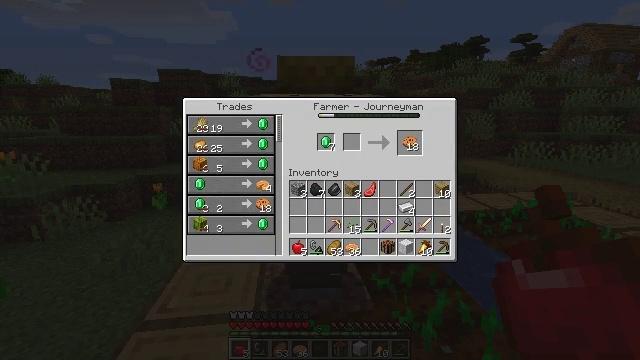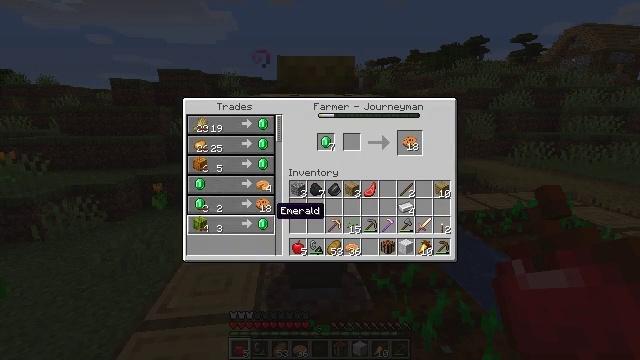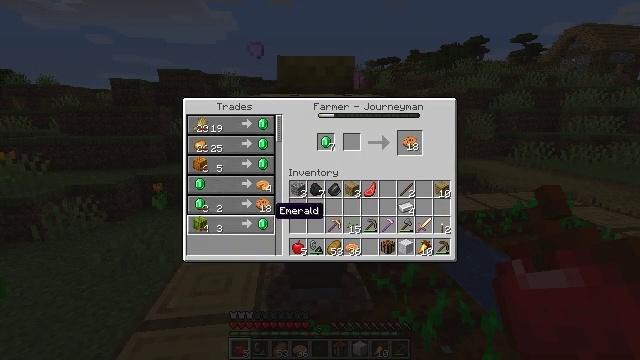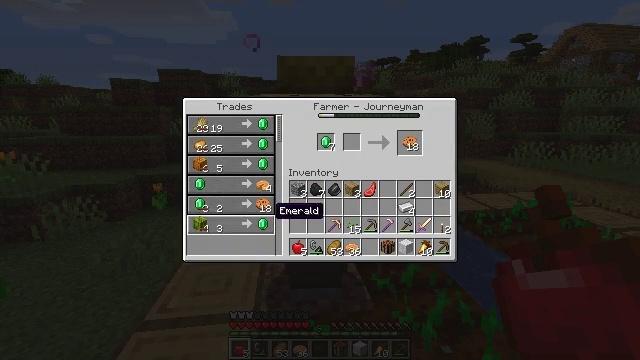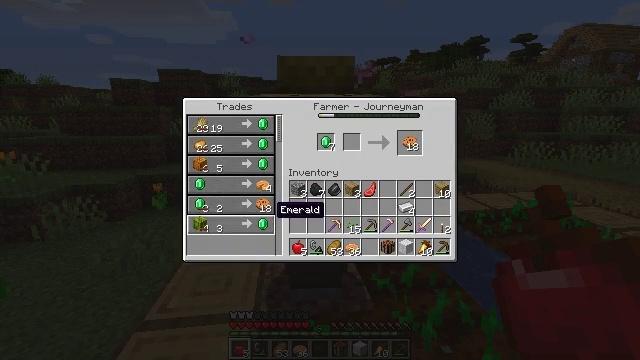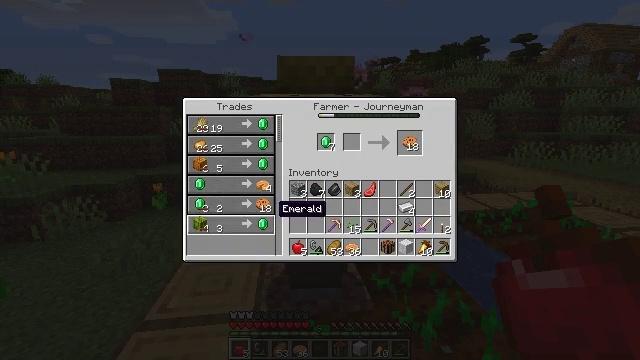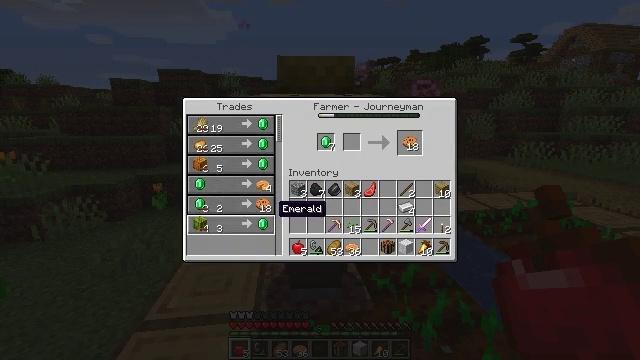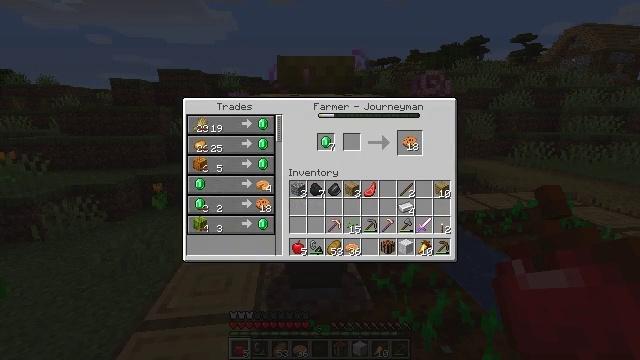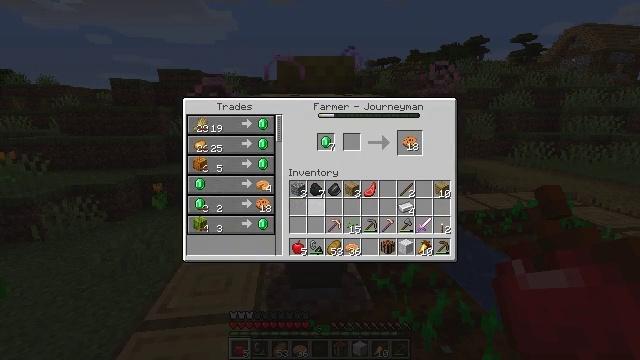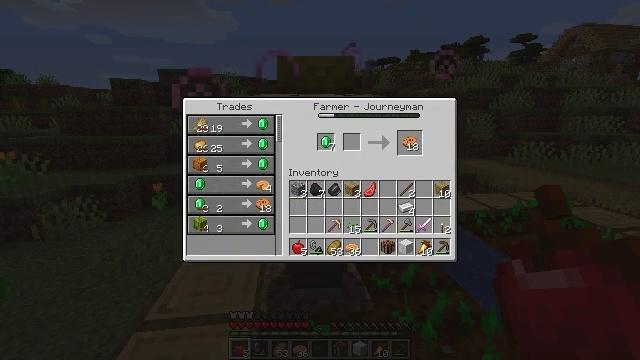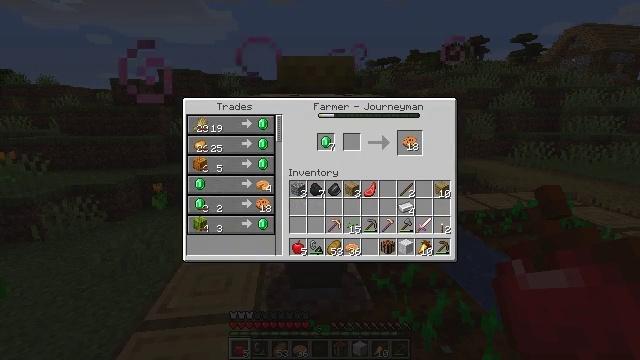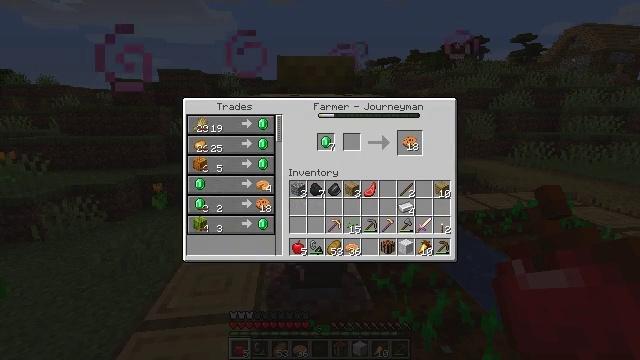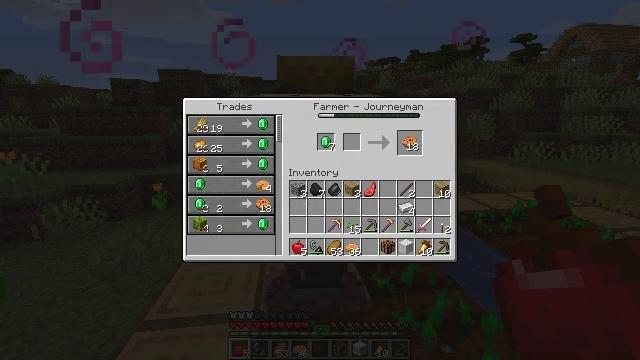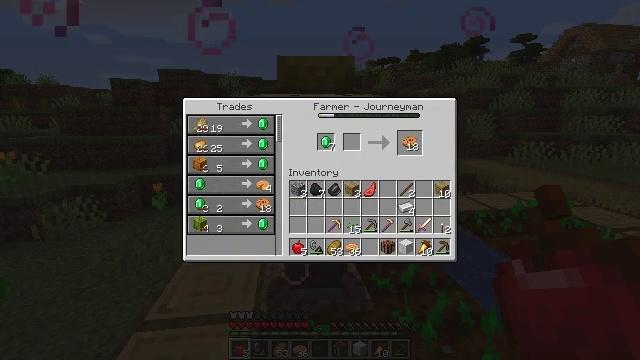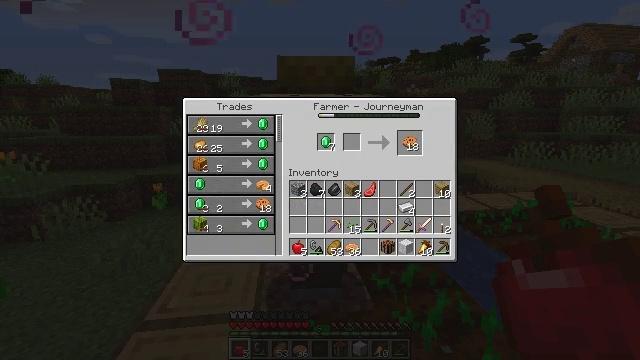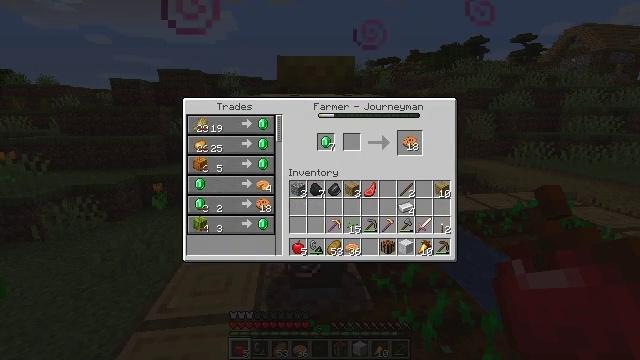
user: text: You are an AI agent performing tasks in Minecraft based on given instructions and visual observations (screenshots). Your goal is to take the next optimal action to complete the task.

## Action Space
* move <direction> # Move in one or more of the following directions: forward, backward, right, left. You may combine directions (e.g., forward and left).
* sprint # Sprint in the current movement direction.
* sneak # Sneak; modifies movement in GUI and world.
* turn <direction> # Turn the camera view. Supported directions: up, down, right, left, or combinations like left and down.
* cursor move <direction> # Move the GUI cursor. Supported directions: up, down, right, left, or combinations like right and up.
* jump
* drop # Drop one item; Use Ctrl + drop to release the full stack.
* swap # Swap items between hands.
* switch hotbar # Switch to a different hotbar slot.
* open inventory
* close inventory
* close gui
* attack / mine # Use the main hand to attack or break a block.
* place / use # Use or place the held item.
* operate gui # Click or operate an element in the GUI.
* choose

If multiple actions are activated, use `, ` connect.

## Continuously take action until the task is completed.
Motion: motion action
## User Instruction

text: Combine ingredients to craft a cookie.
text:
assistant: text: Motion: cursor move left
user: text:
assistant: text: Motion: no_op
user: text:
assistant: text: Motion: no_op
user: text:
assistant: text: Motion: no_op
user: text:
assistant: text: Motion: no_op
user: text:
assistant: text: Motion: no_op
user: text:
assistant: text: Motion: cursor move right
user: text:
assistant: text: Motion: cursor move right and up
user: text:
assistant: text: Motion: cursor move right and up
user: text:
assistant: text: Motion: cursor move right and up
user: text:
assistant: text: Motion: cursor move up
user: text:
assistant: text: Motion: cursor move up
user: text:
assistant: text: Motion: no_op
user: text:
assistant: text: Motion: sneak
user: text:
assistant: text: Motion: sneak, cursor move left
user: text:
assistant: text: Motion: sneak
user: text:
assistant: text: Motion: sneak
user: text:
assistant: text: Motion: sneak
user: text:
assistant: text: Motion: sneak, cursor move left
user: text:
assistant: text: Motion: sneak
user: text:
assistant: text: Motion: sneak
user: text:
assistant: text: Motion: sneak, operate gui
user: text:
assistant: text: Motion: sneak, operate gui
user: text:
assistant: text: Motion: sneak
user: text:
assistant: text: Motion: sneak
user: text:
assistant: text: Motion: sneak
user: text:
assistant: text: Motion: sneak